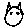
Label: cat